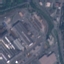
Land use / land cover class: Industrial